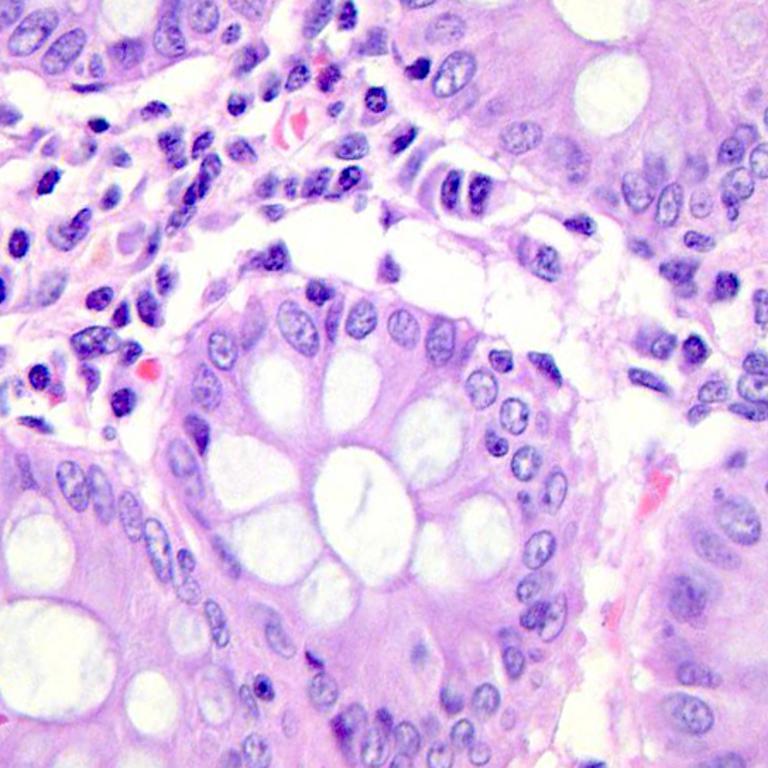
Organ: colon
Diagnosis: benign